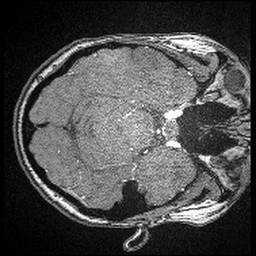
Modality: angio
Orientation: axial
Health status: ill
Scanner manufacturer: siemens
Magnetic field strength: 3 T
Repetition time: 0.021 s
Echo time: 0.00358 s